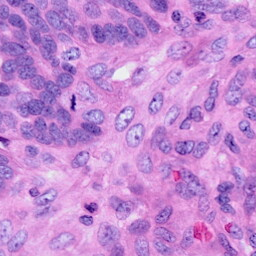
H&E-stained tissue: Ovarian